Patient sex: F
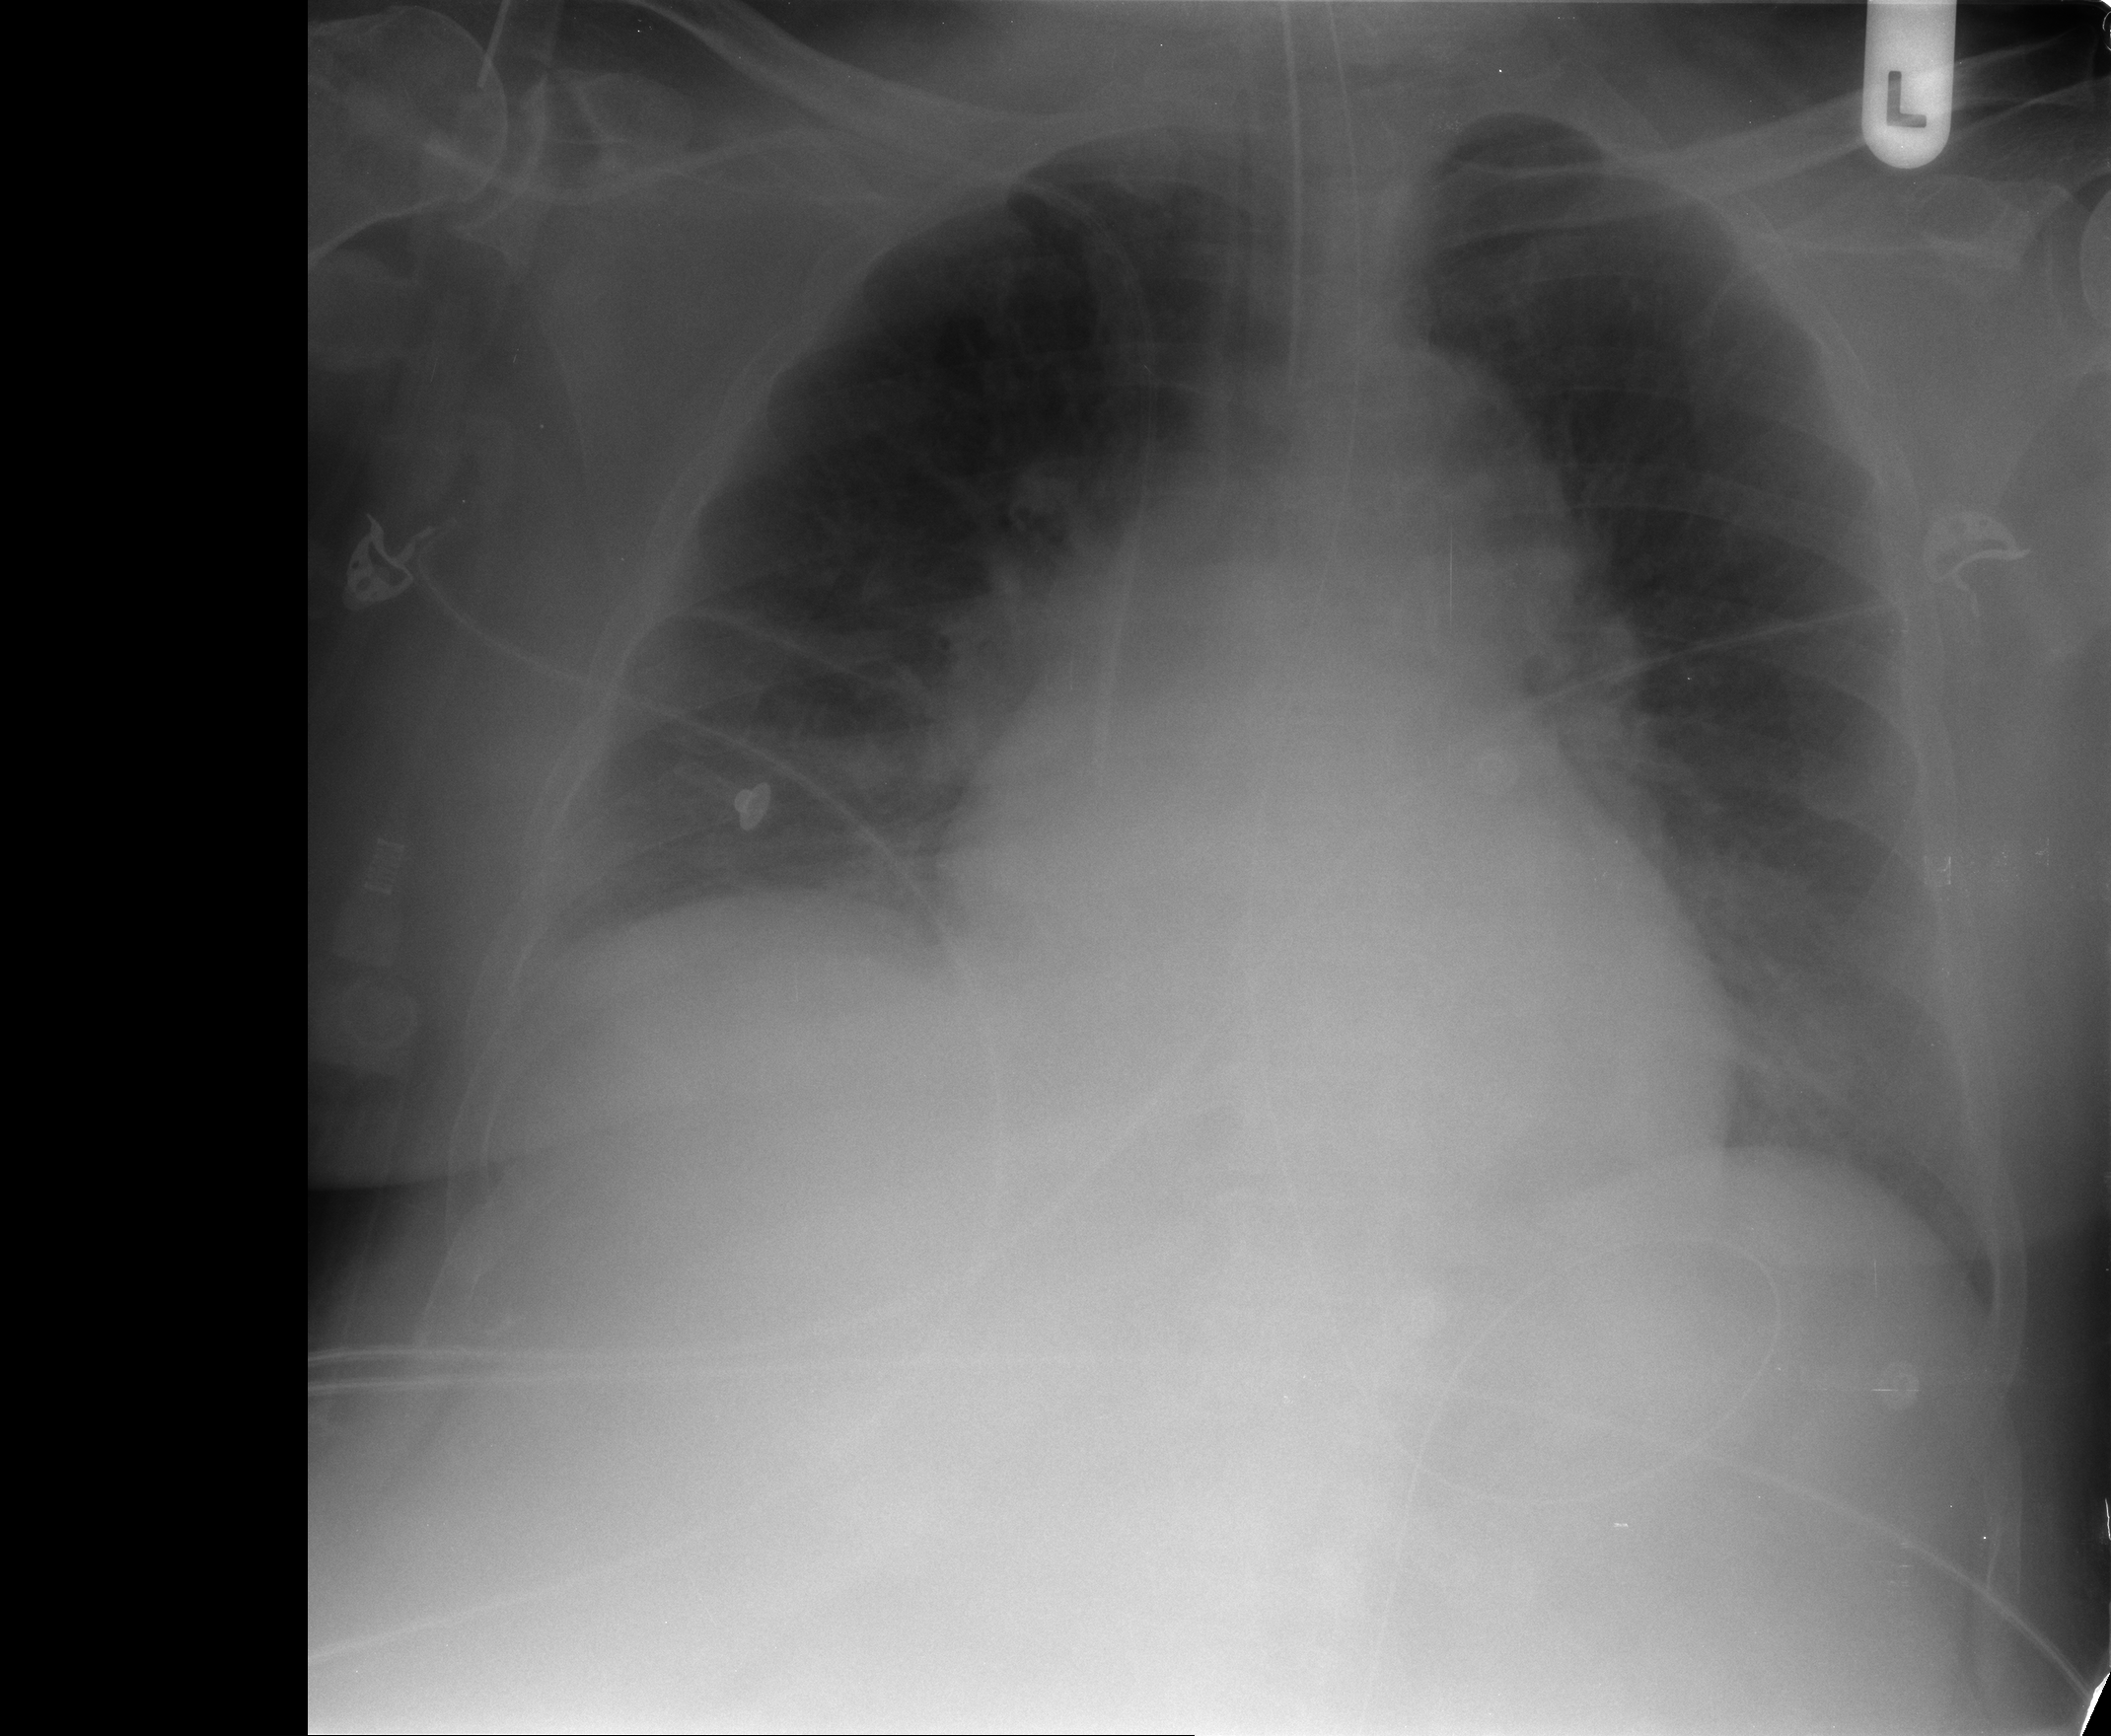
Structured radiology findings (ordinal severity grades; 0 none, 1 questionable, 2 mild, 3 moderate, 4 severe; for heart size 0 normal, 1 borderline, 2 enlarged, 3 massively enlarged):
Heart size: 0
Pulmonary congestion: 0
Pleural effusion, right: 1
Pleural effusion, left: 0
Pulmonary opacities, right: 0
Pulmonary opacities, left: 0
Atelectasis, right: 3
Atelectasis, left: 1